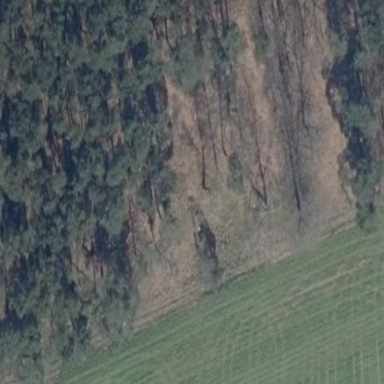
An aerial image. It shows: Forest area.